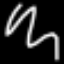
Label: squiggle